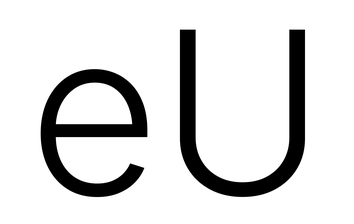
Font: Inter_Light